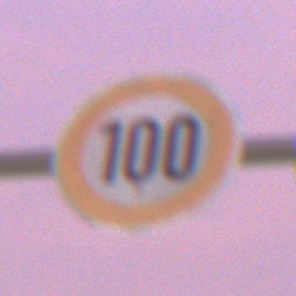
Verkehrszeichen: Geschwindigkeit100
Umgebung: Outdoor, Urban
Tageszeit: SunriseSunset
Wetter: PartlyCloudy
Licht: Artificial
Jahreszeit: NotSpecified
Kontrast: HighContrast